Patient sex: M
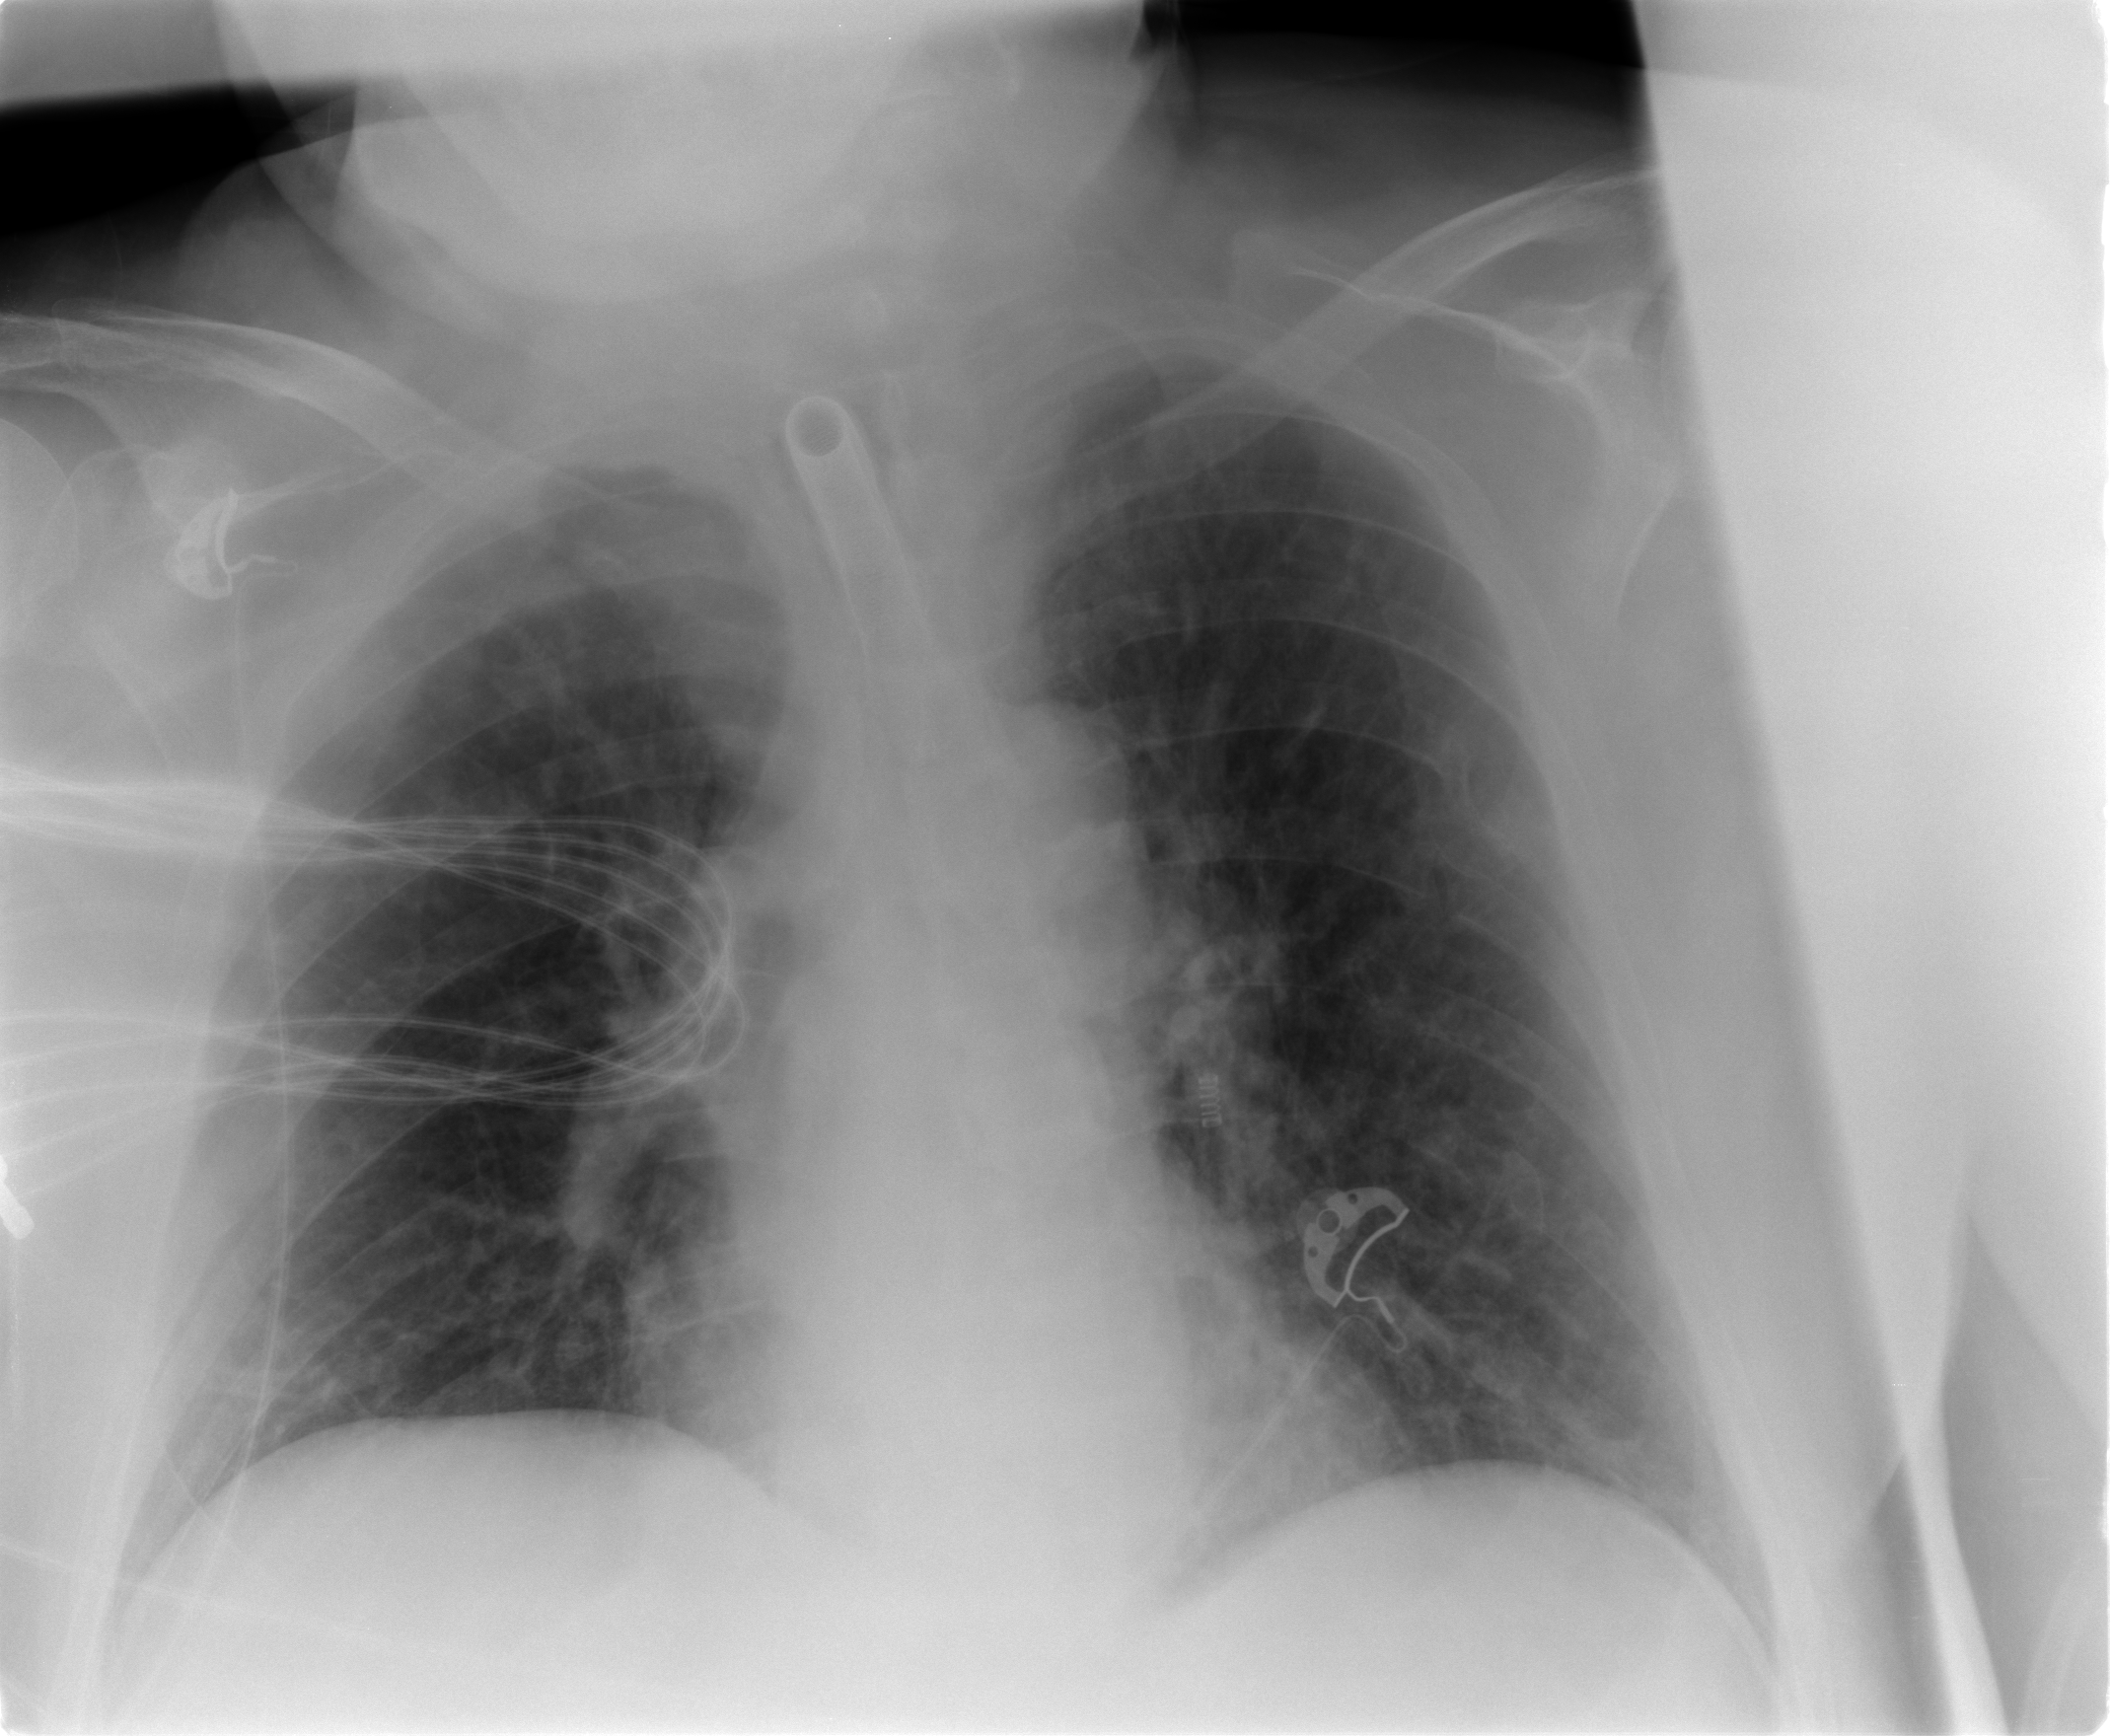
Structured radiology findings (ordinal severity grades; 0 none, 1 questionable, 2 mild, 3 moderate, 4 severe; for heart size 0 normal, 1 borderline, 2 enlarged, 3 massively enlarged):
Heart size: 0
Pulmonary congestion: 2
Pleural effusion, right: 0
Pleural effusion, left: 0
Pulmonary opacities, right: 0
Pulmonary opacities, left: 1
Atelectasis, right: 2
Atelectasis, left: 2